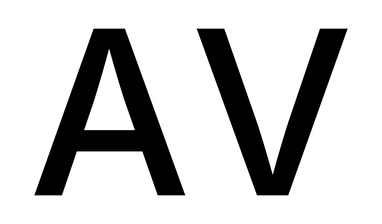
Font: Inter_Medium